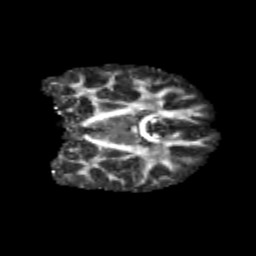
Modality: FA
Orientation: coronal
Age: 10
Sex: male
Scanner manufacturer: siemens
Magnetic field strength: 3 T
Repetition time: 3.8 s
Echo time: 0.07 s